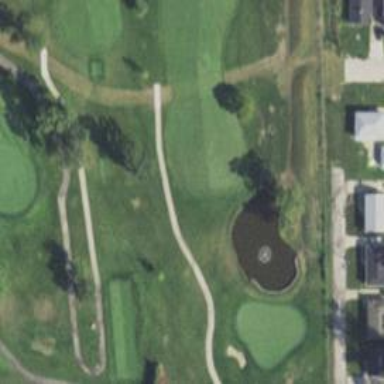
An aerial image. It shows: Footway that resembles golf path.